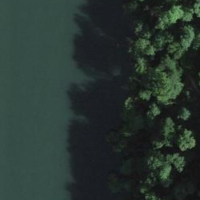
EUNIS habitat code: 15
Species observed at this site:
Allium ursinum
Acer pseudoplatanus